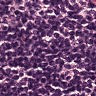
Metastatic tissue present: no